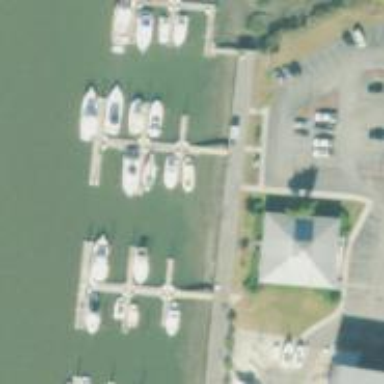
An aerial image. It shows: Man-made pier.